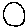
Label: circle